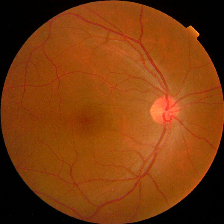
Diabetic retinopathy grade: No DR